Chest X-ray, PA view. Patient: 47 years old, sex M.
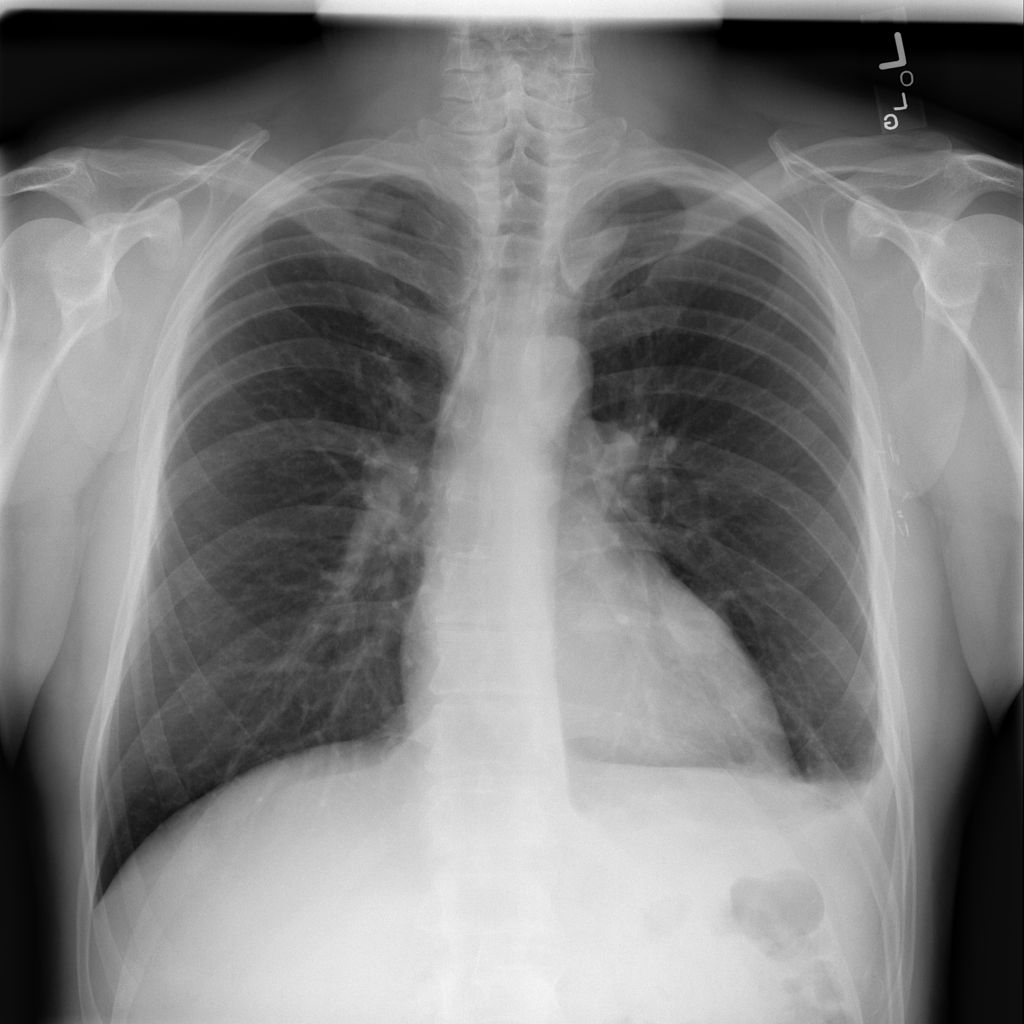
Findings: Effusion, Nodule